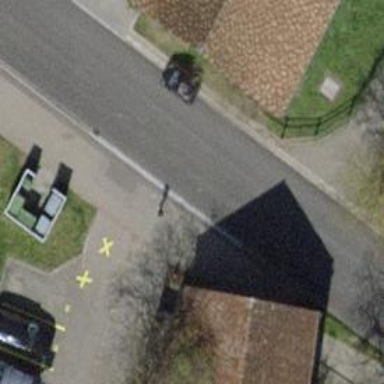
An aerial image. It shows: Asphalt sidewalk.